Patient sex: M
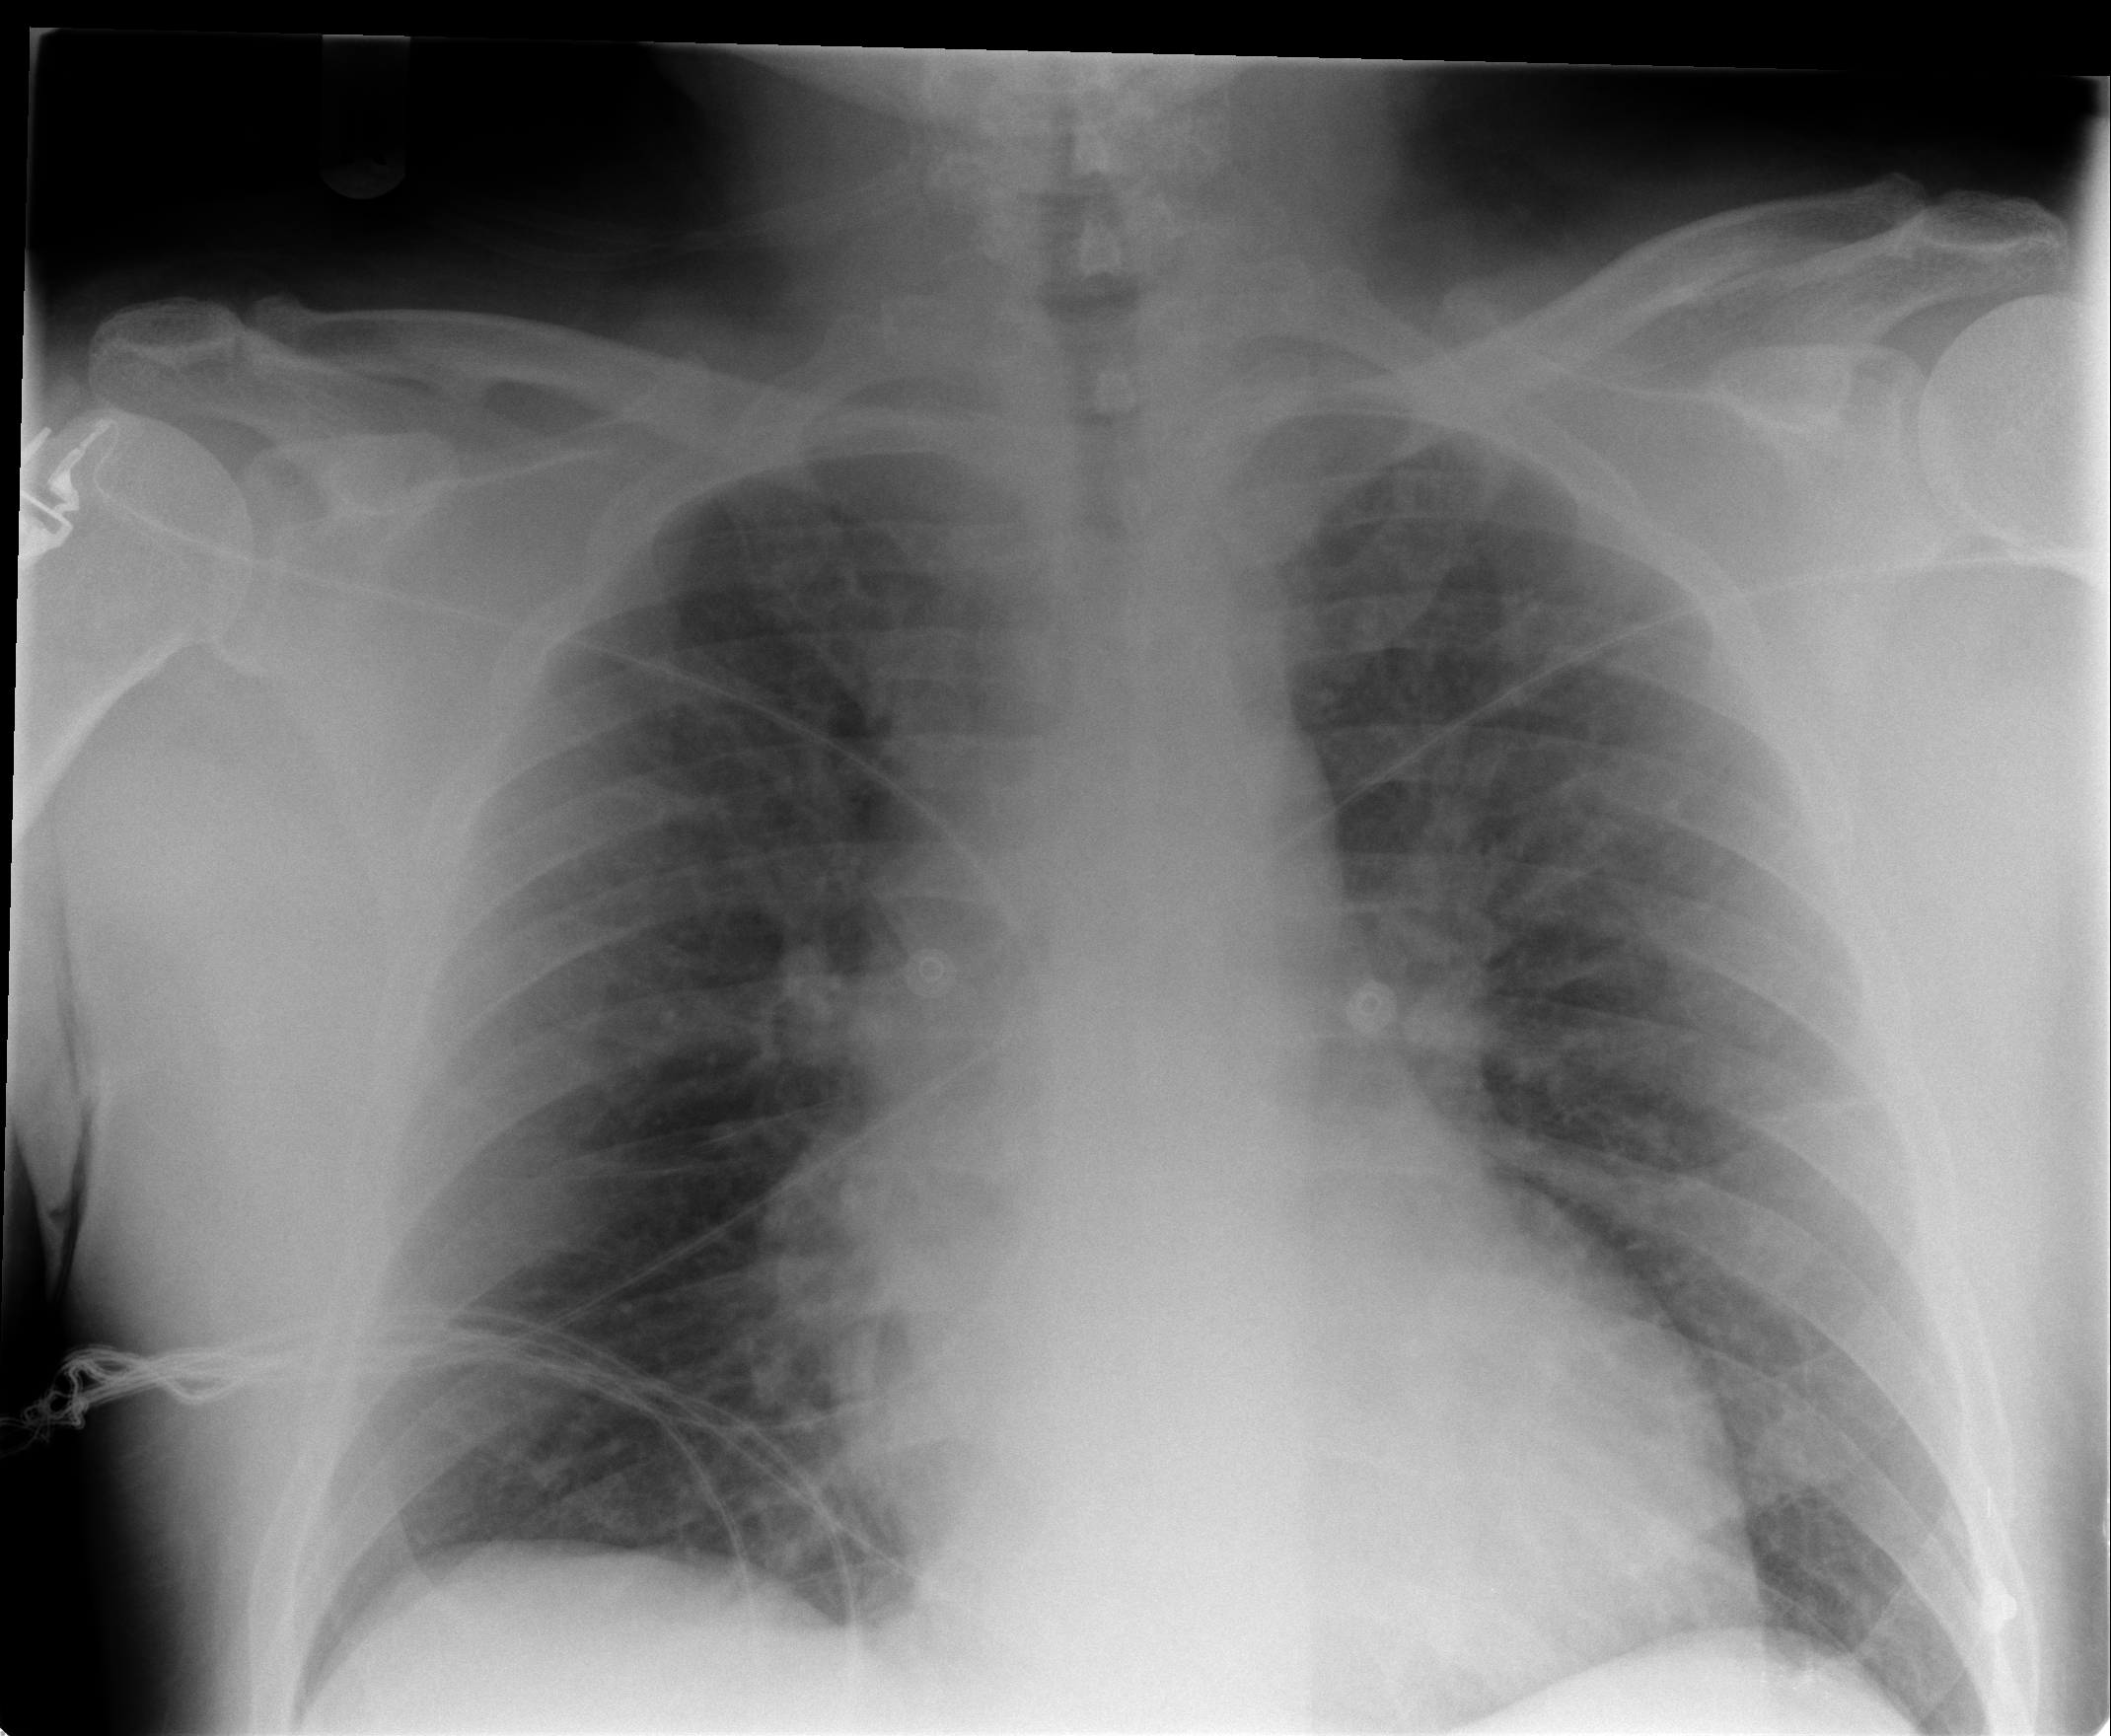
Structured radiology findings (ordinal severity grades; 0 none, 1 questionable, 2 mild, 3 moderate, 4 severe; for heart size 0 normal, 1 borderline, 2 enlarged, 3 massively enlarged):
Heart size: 1
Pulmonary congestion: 2
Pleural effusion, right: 0
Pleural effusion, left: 0
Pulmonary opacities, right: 0
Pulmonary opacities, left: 0
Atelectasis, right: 0
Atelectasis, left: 0